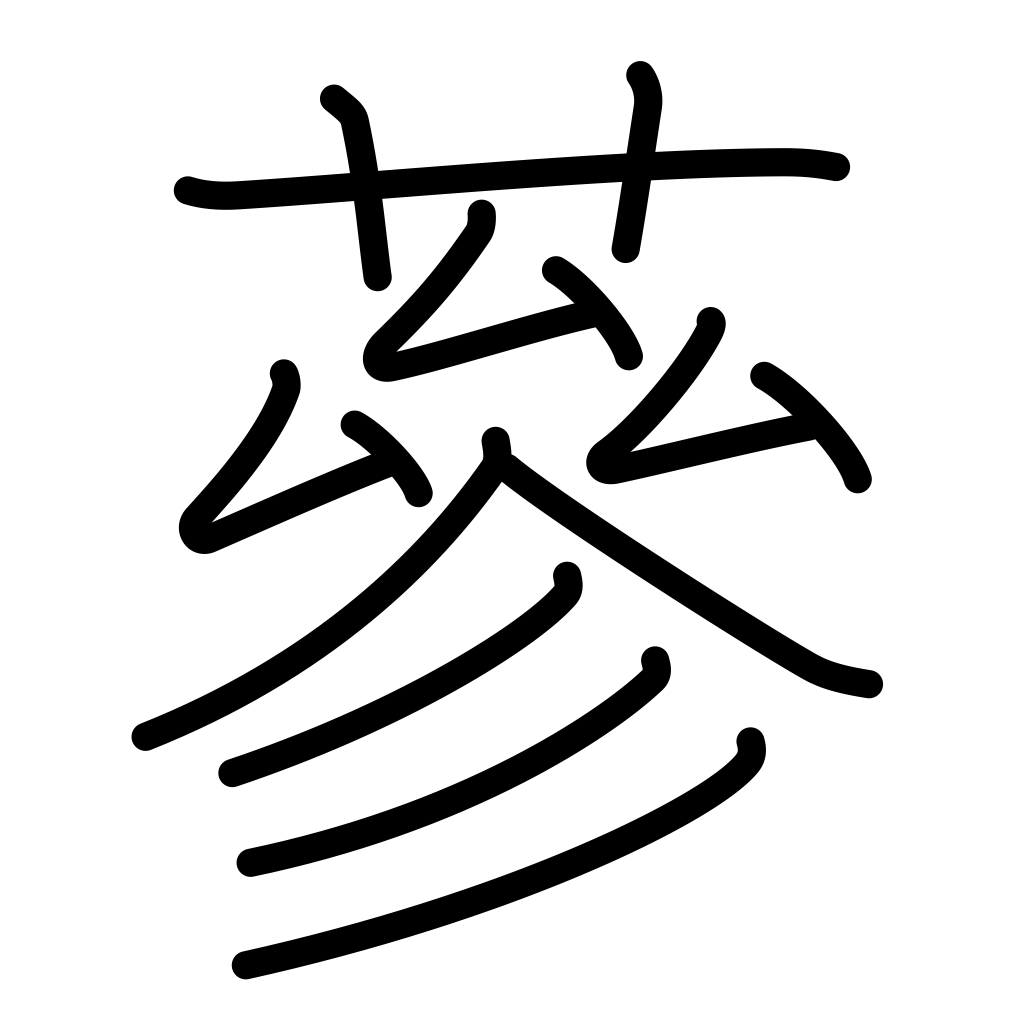
Meaning: luxurious growth of grass